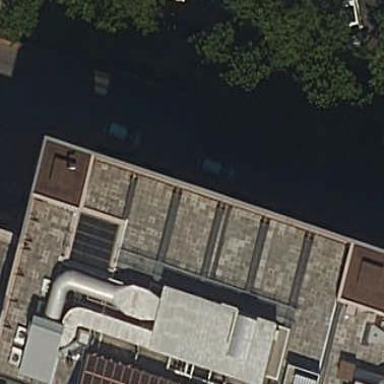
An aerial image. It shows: Part of building is shown in the image.